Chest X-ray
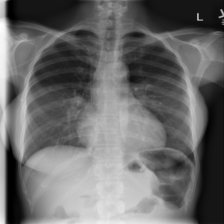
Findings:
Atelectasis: negative
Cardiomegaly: negative
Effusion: negative
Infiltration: negative
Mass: negative
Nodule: negative
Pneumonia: negative
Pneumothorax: negative
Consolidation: negative
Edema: negative
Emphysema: negative
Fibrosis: negative
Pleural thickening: negative
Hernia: negative